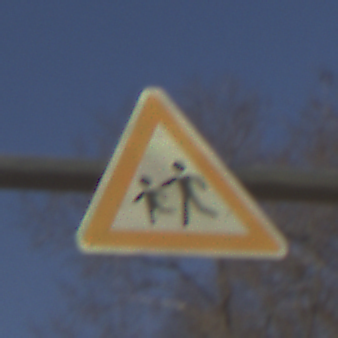
Verkehrszeichen: KinderRechts
Umgebung: Outdoor, Nature
Tageszeit: SunriseSunset
Wetter: Clear
Licht: Natural
Jahreszeit: NotSpecified
Kontrast: HighContrast